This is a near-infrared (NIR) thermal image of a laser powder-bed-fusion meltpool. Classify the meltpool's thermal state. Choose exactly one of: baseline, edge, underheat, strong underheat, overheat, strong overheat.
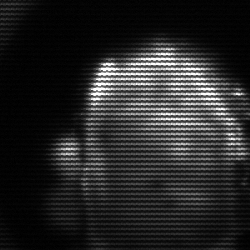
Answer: baseline